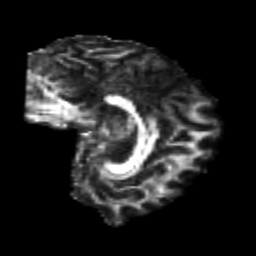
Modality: FA
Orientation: sagittal
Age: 22
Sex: male
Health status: healthy
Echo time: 0.074 s